Question: I dynamically created list view using Ajax and json with jQuery mobile everything works fine except 1 condition. i have to freeze 1st Li tag in list view to show as header. i tried data-position="fixed" but it's not working for Li tag. any other way to freeze 1st Li in list view??
example

here is my code.
'''
function popupFunc(data, status) {
var no = JSON.parse(data.d);
// creating html string
var PoplistCode = '<ul data-role="listview" data-inset="true" data-theme="d" id="customerList">' + '<li id="header" data-role="list-divider" data-position="fixed" data-inset="true" data-theme="a" >Code: &nbsp;&nbsp;&nbsp;&nbsp;&nbsp;&nbsp;&nbsp;&nbsp;&nbsp;&nbsp; Name:</li>';
// running a loop
$.each(no, function (index, value) {
PoplistCode += '<li><a href="home.aspx?Batch=' + this.dept + '">' + this.id + '&nbsp;&nbsp;&nbsp;&nbsp;&nbsp;&nbsp;&nbsp;&nbsp;&nbsp;&nbsp;' + this.id + '</a></li>';
});
PoplistCode += '</ul>';
// //appending to the div
$('#Popvalue').html(PoplistCode);
$('#Popvalue').addClass("popheight");
// // refreshing the list to apply styles
$("#Popvalue").trigger("create");
$.mobile.hidePageLoadingMsg();
}
'''
i dynamically creating li tags from json object. i need to freeze 1st li which is contain id as .
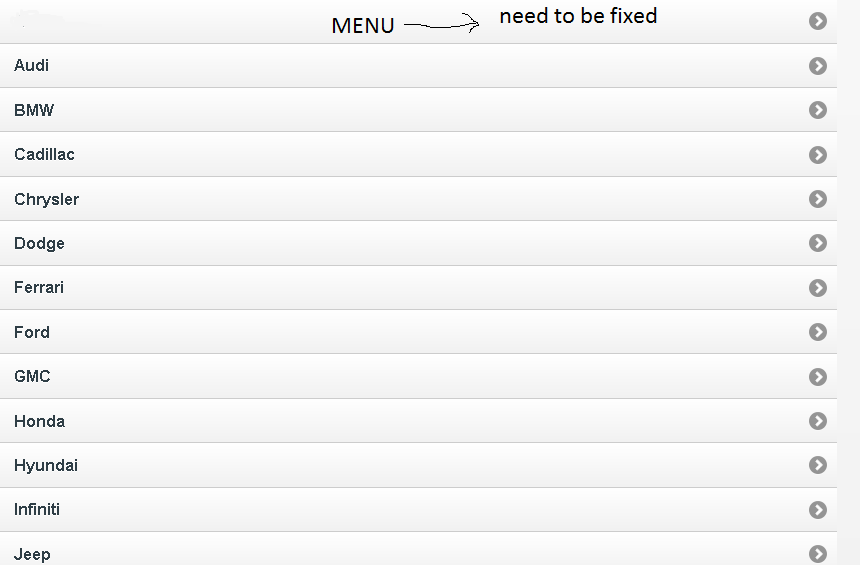
Answer: try this:
change your first li element to this ==> '<li data-role="list-divider">Menu</li>'
<URL>
<URL>
what you have to do is to update your javascript with the id and class and add the style in your .css file
let me know if this is what you looking for